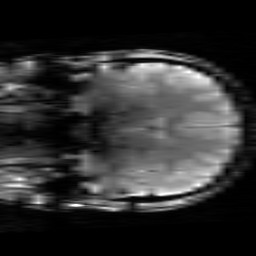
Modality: T2starw
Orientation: coronal
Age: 21
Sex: male
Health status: healthy
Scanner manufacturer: siemens
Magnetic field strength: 3 T
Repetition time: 0.7 s
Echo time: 0.02 s